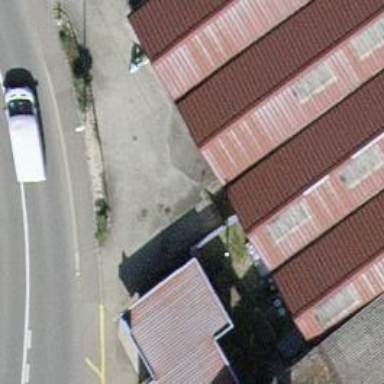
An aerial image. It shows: Motorcycle repair shop.